Here is the time-frequency (STFT) view of a rotor kit's vibration measurement. Based on the visible evidence, which rotor condition applies: normal, misalignment, unbalance, looseness?
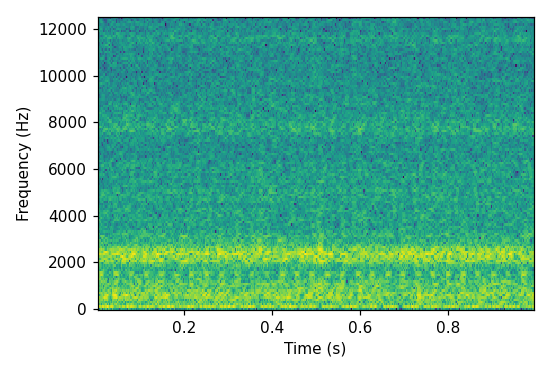
Answer: looseness